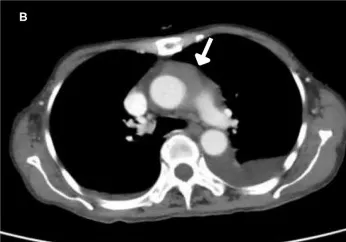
Computed tomography (CT) images. (B) Venous phase. The mass enhancement was reduced in the venous phase.
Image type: radiology (ct)